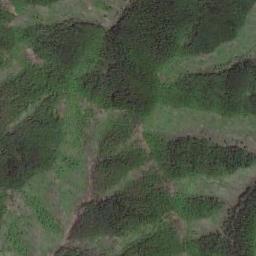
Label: mountain